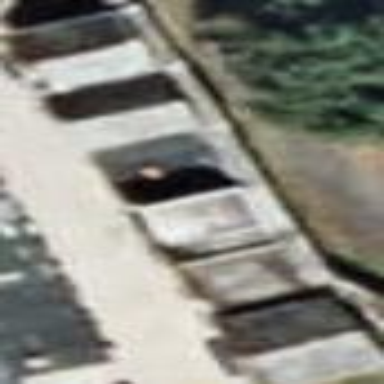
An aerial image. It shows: Historic tomb inside building.